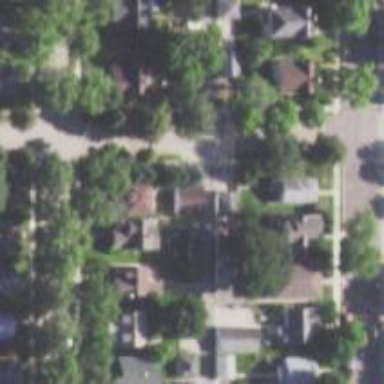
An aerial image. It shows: Alley classified as service road.